Question: Here's a picture:

The badges go out of the list group item div at certain widths.
Huh? I can't seem to find anything documented about this... Where did I go wrong? Seemed simple enough at <URL> ...
Bootply/HTML:
<URL>
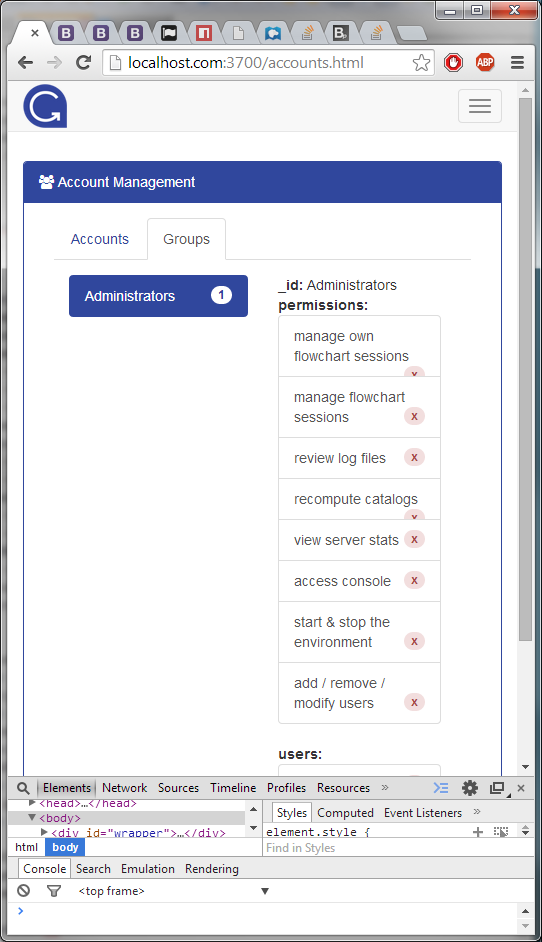
Answer: The problem you're having is due to the fact that your badges are floated. When the width shrinks down enough that the badge span bumps into the anchor text, it gets pushed underneath. If you remove the float and exchange it for an absolute position, and give your anchors some extra padding on the right, you can solve this problem. The absolutely positioned badges will always remain n pixels from the right of their container element (in my example below, that would be 10px). The extra padding on the right side of the containing anchor is to keep the anchor text from smooshing into the badge.
'''
.list-group-item {
padding: 10px 20px 10px 10px;
}
.list-group-item > .badge {
float: none;
position: absolute;
right: 10px;
}
'''